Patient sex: M
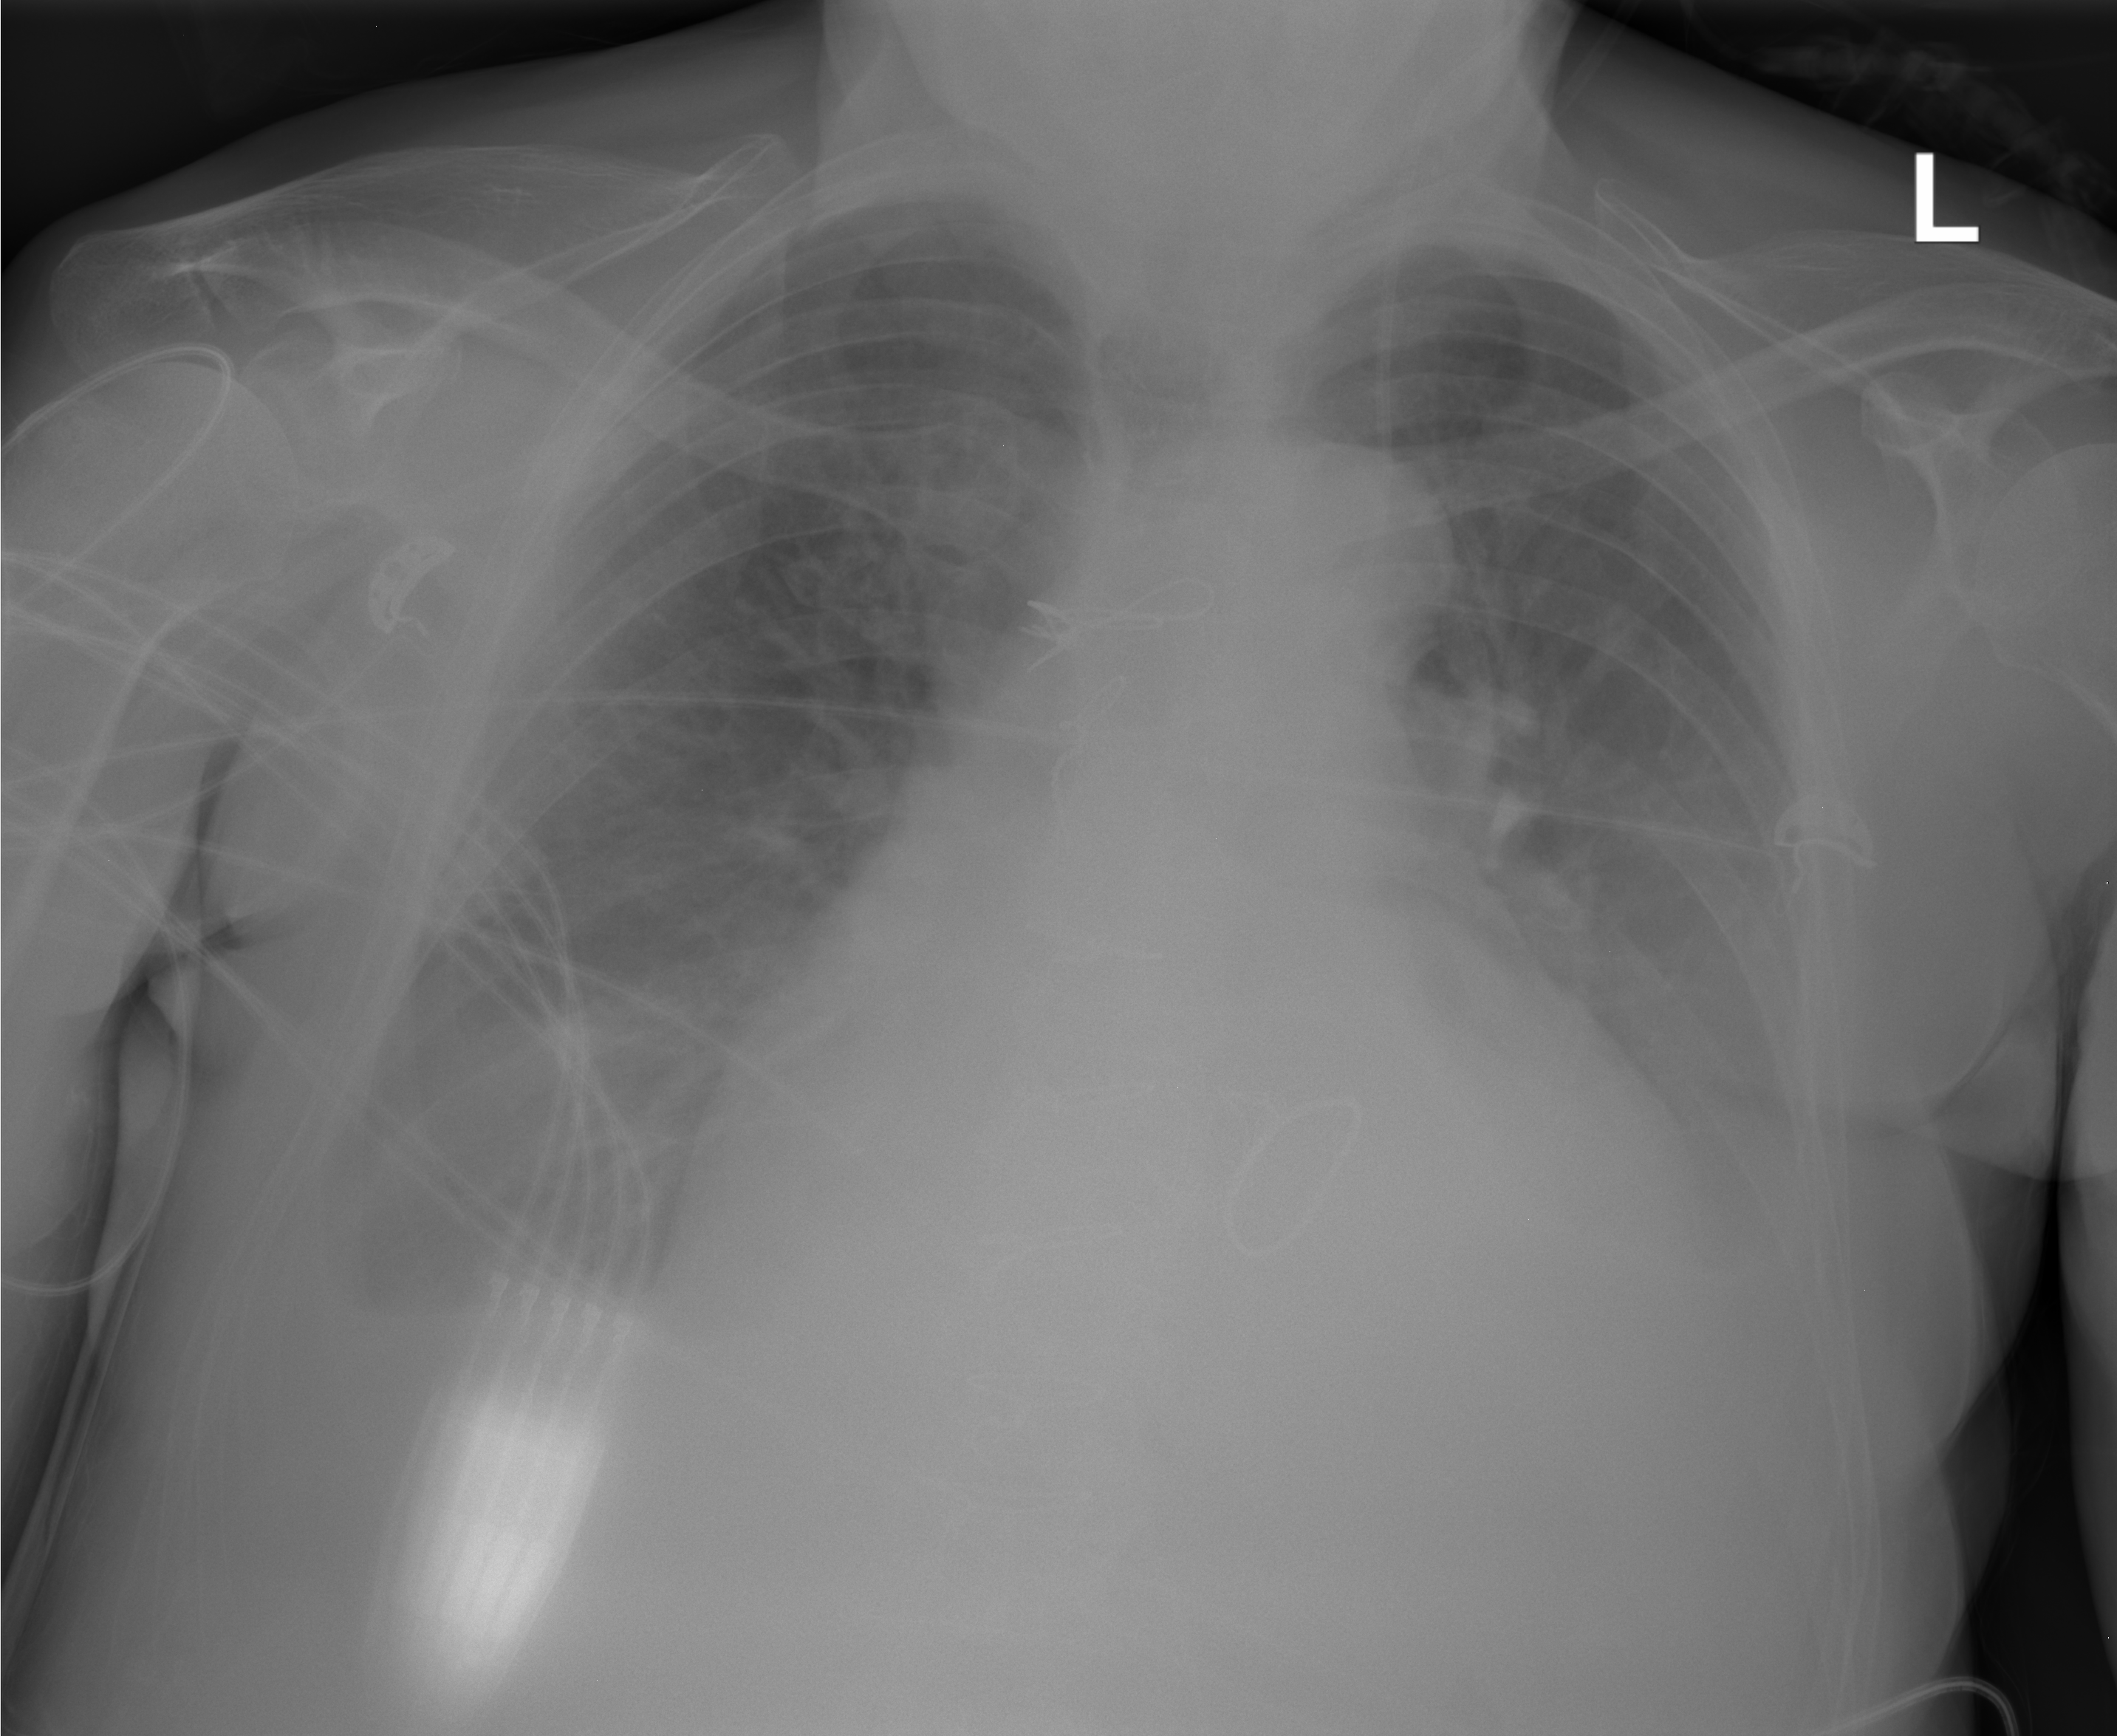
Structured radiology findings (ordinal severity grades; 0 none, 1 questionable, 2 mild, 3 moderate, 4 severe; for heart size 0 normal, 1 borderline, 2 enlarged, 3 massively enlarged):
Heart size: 2
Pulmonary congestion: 2
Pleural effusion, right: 2
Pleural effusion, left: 2
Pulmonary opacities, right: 0
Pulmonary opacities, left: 0
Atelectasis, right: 2
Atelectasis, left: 2